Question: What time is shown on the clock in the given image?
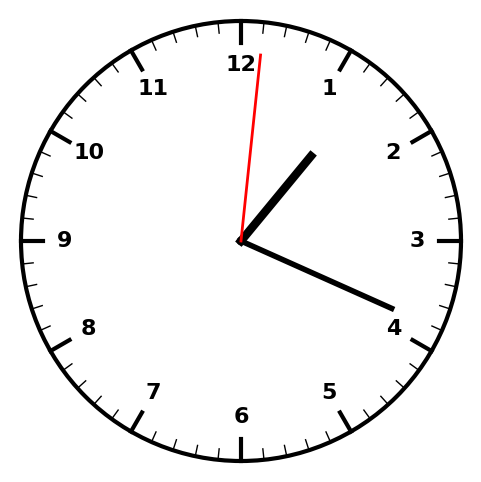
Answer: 01:19:01